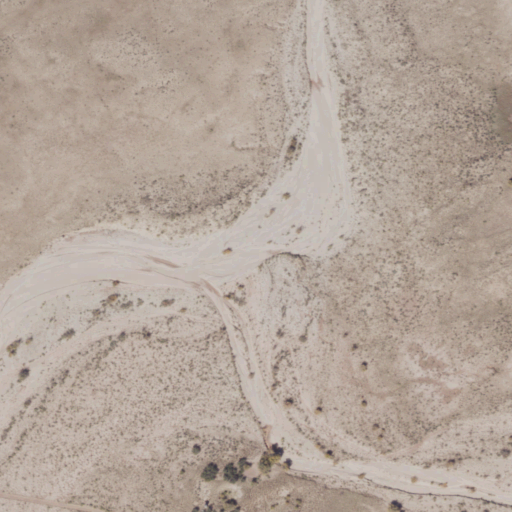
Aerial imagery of valley in Arizona named Potter Place Draw containing shrub and grassland